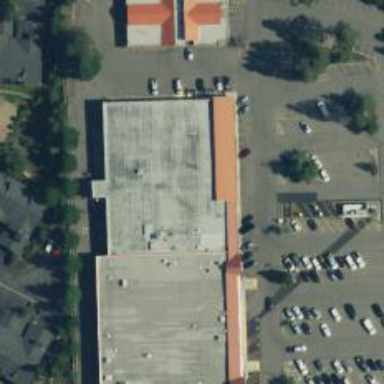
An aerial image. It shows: Pharmacy providing healthcare services.